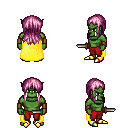
a pixel art fantasy rpg character, male body template, orc, green skin, yellow cape, red pants, pink unkempt hairstyle, leather bracers, gold boots, dagger, four views (front, back, left, right), 2x2 character sprite sheet, small pixel art, hard edges, no anti-aliasing